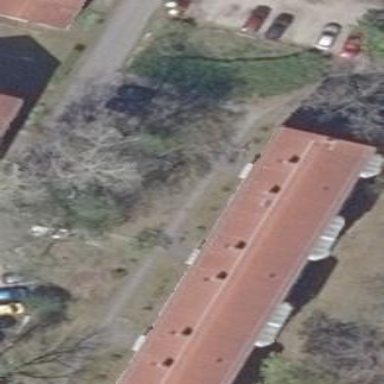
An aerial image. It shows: Gabled apartments building with red roof made of roof tiles.